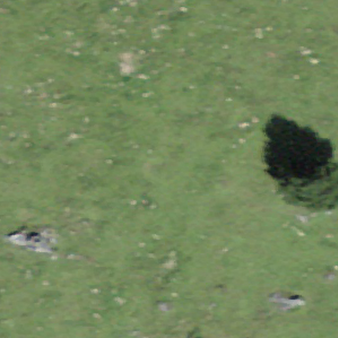
Label: other